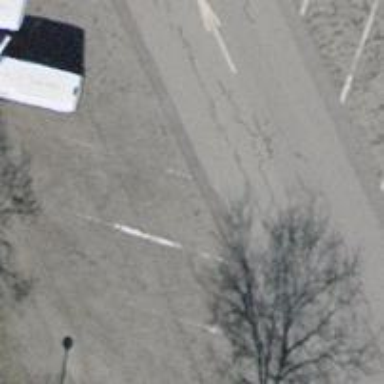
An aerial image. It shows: Bollard barrier.